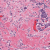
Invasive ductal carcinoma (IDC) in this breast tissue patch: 1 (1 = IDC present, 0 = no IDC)